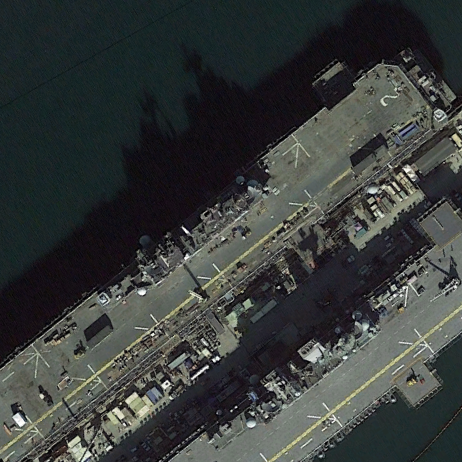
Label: assault